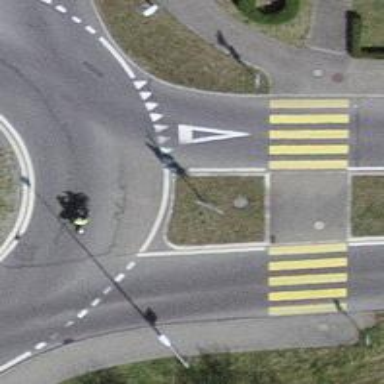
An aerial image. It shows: Road with "give way" sign.